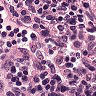
Metastatic tissue present: no